Field crop: maize
Growth stage: 1
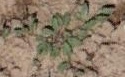
Species: convolvulus